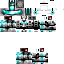
A female skeleton skin with dark skin, wearing blonde helmet dressed in a blue armor chest and black pants, featuring a closed mouth.